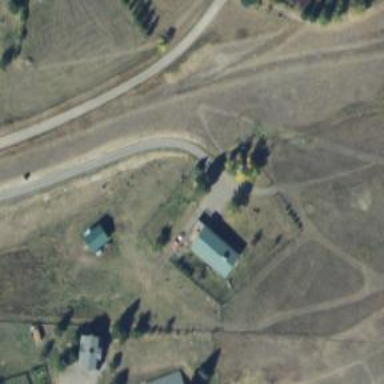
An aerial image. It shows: Driveway leading to service road.